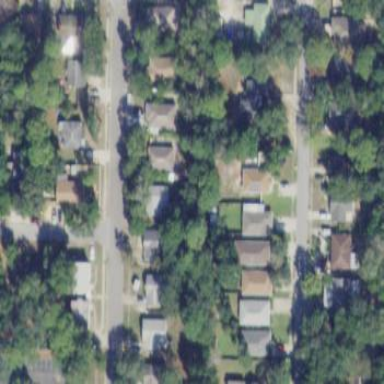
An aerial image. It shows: Single-family residential area.